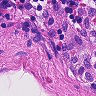
Metastatic tissue present: no